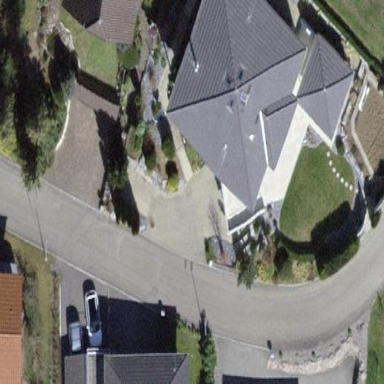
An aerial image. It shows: House with pyramidal roof shape.